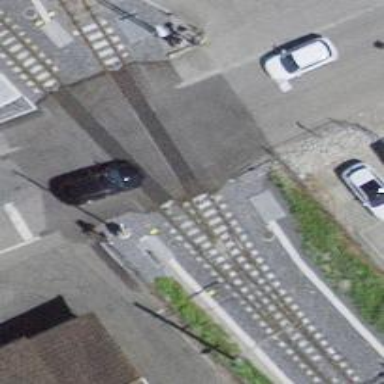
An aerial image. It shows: Railway level crossing.